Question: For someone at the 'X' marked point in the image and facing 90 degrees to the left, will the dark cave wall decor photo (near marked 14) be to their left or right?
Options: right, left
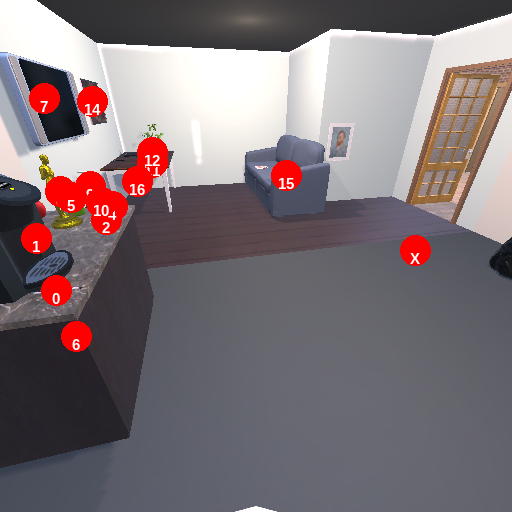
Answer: right